Chest X-ray. View position: AP
Patient age: 72
Patient sex: M
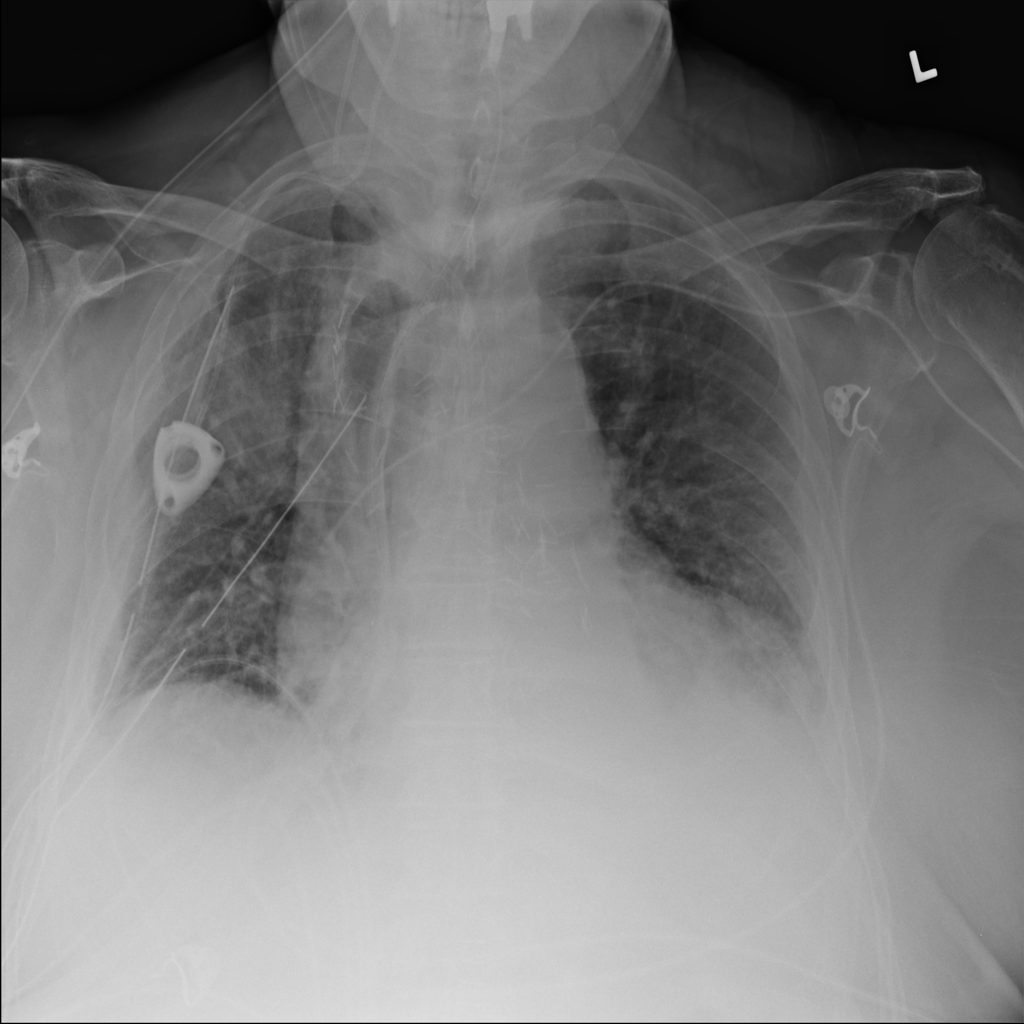
Finding: Pneumothorax